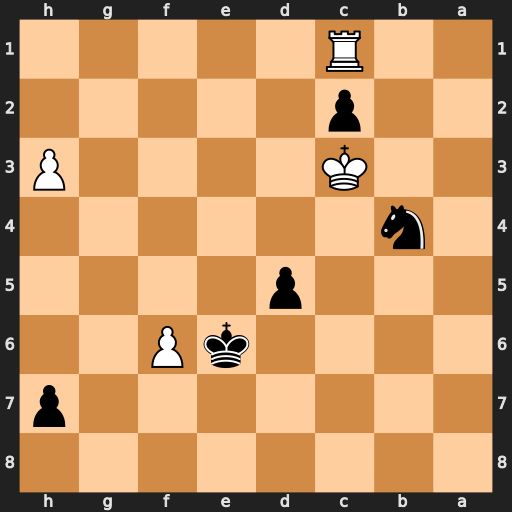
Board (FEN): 8/7p/4kP2/3p4/1n6/2K4P/2p5/2R5
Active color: b
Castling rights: -
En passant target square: -
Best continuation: Na2+ Kb2 Nxc1